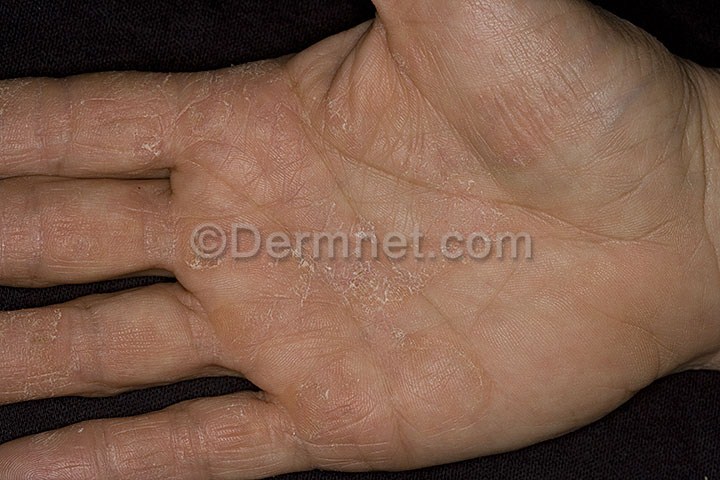
Disease: Psoriasis pictures Lichen Planus and related diseases